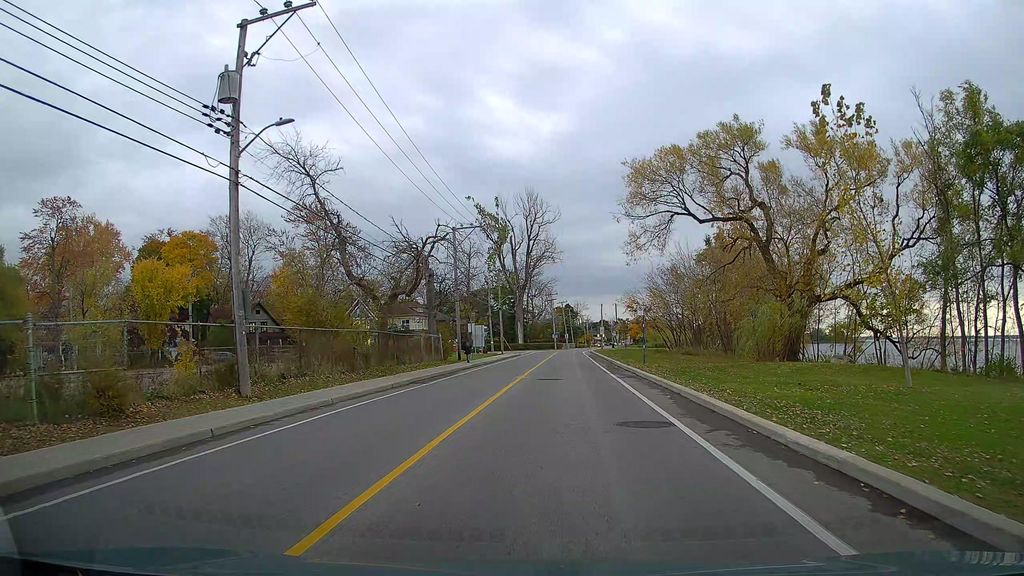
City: montreal